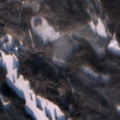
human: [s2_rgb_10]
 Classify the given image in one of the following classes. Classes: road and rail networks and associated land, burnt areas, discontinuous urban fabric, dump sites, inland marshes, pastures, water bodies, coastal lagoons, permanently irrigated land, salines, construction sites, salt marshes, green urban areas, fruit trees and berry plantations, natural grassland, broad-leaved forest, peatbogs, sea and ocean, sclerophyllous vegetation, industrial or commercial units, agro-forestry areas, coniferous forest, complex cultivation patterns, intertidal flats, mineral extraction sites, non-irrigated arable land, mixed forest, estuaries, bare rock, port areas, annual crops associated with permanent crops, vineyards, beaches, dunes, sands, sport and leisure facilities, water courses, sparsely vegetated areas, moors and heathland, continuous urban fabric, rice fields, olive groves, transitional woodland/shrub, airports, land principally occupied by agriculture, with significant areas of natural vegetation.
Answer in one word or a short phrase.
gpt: coniferous forest, water bodies